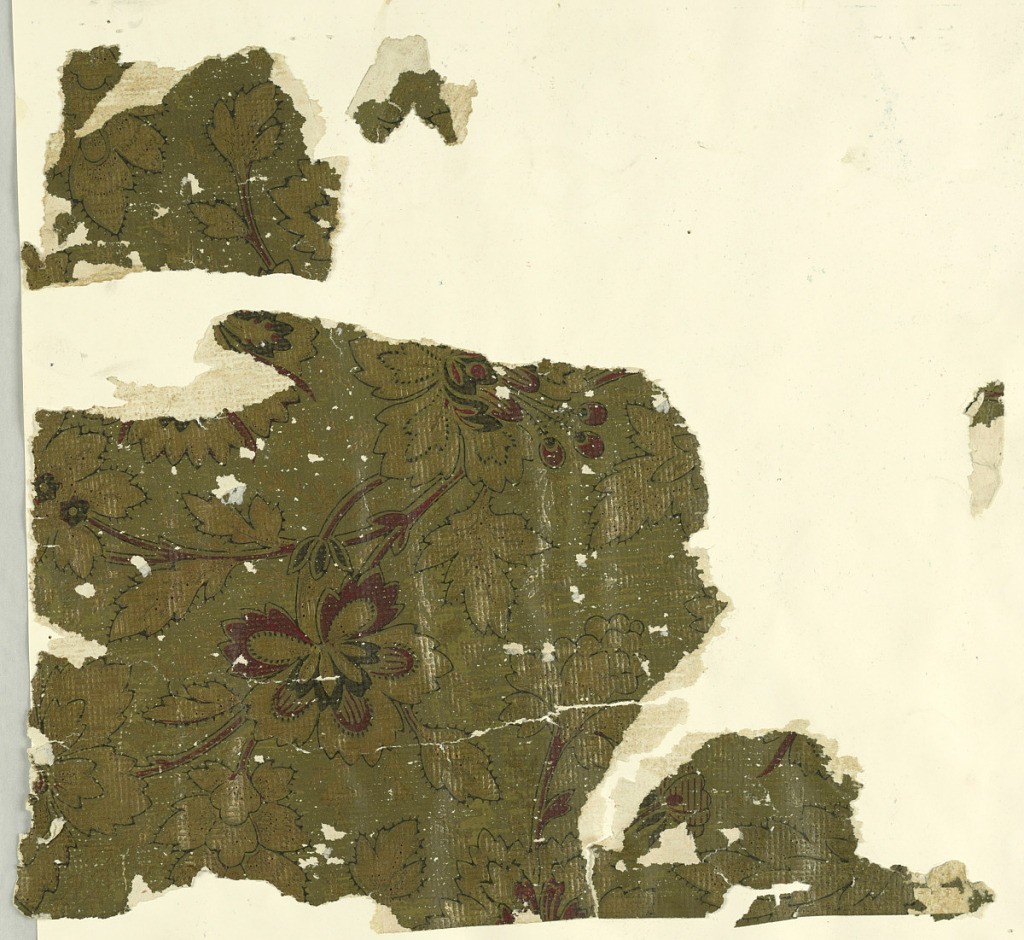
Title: Sidewall - fragment
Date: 1868–90
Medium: Machine-printed
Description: Small vining floral pattern, printed in dep red and tans, on possibly textured gold ground.